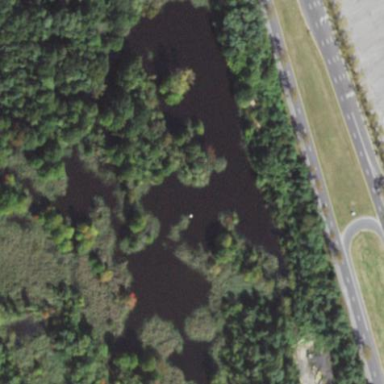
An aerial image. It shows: Pond with natural water.